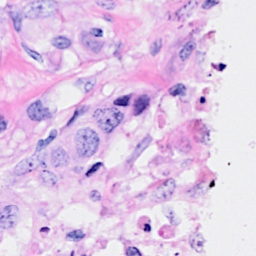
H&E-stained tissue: Breast